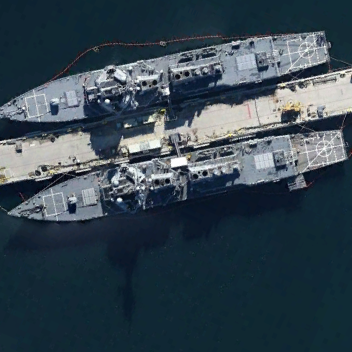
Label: destroyer